Question: When I run this :'START "Title" "UnavailabeFileOrPath" & ECHO Something'
an error message box appears as :
Now cmd does not execute 'echo something' (or rest of the code, if any) until user clicks "OK" or "Close" of message box.
Is there any way to execute rest of the commands/batch file without pressing "OK" or "Close" of error message box?
Note : I don't want to use 'IF EXIST UnavailableFileOrPath'
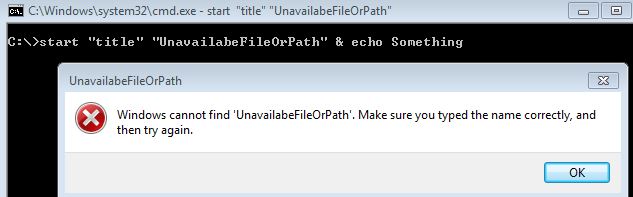
Answer: Finally ...
'start /b cmd /c start "Title" "UnavailabeFileOrPath" >nul 2>&1 & ECHO Something'
This exactly solved my problem.